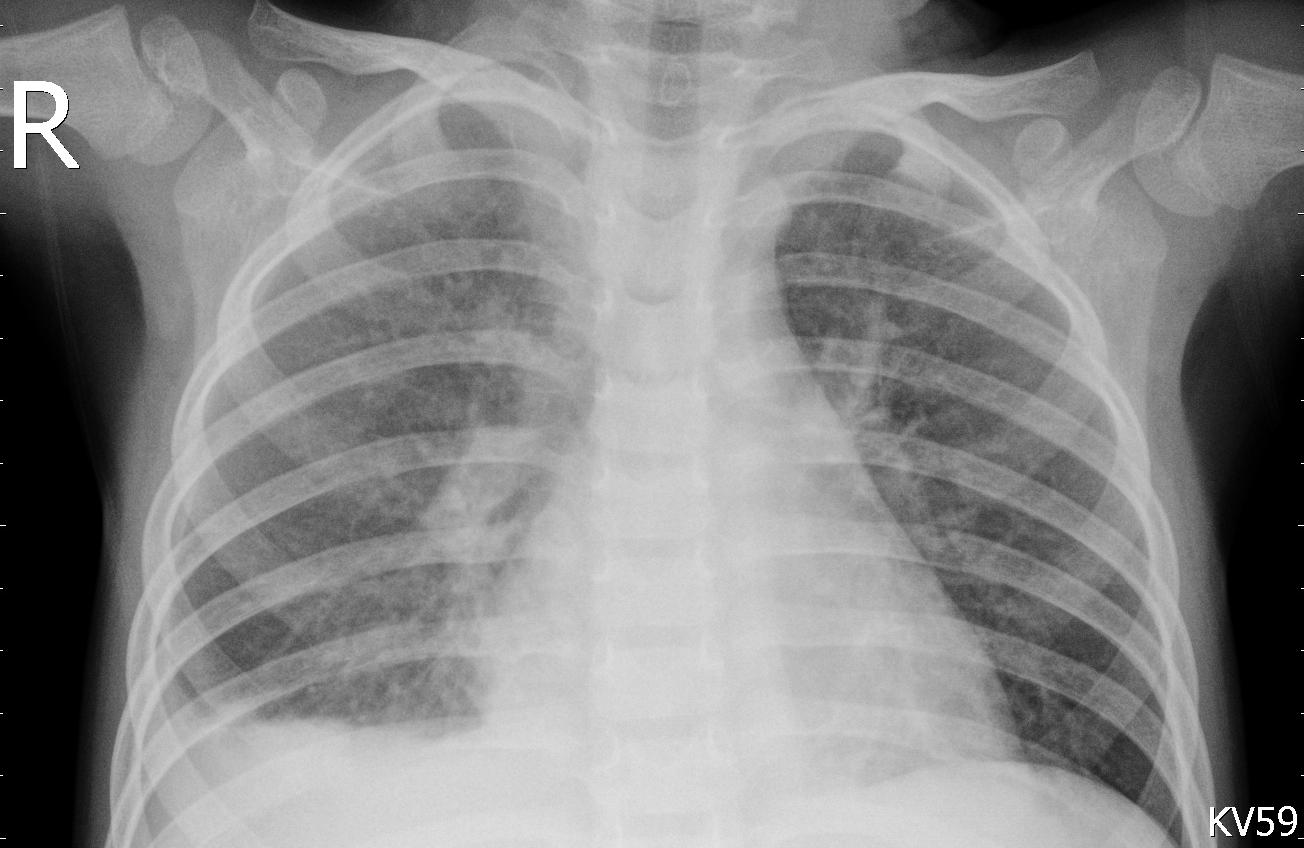
Diagnosis: PNEUMONIA